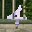
Label: 4